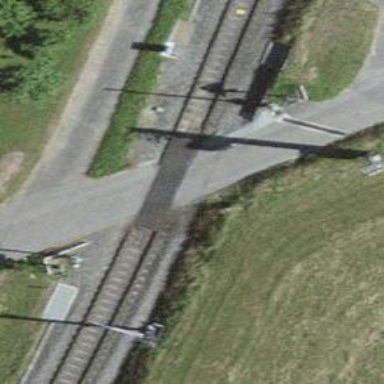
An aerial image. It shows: Level crossing with full barriers and lights.